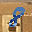
Label: 8